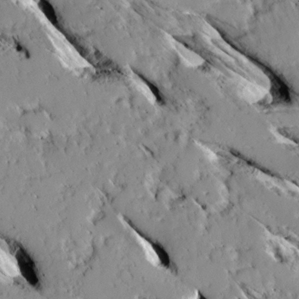
Label: non_frost